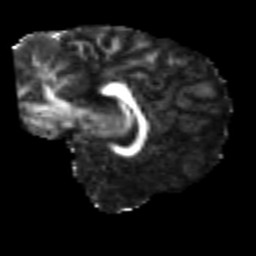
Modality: FA
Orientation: sagittal
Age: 21
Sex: female
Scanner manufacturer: siemens
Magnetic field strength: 3 T
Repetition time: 2.3 s
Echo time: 0.085 s